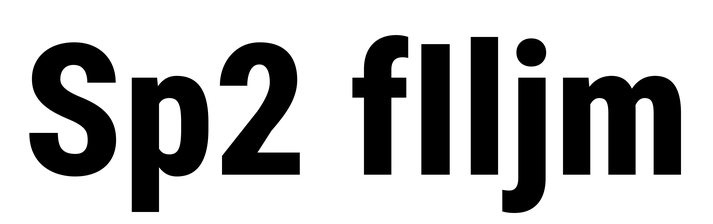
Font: Roboto_Condensed_ExtraBold